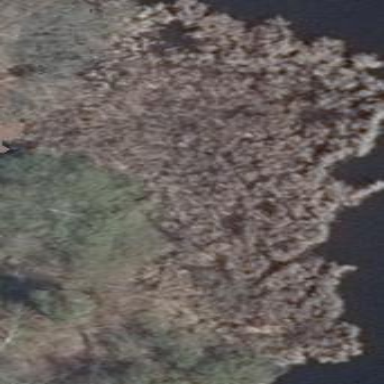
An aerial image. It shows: Bog wetland area.